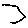
Label: hexagon